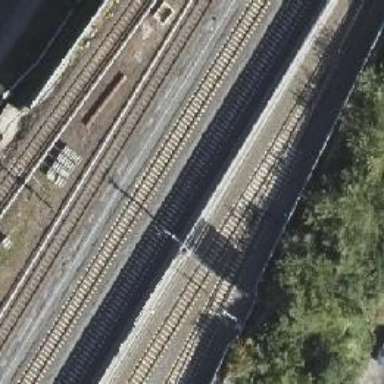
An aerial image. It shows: Railway switch with the turnout pointing to the right.